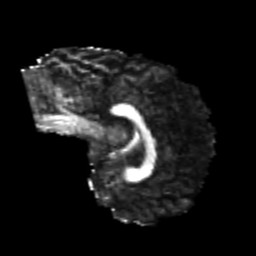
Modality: FA
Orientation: sagittal
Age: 25
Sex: male
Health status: healthy
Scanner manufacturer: philips
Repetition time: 7.388 s
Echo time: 0.08599 s